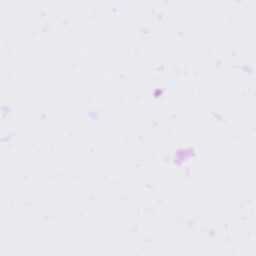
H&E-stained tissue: Tonsil